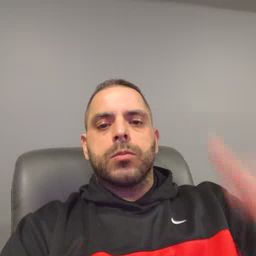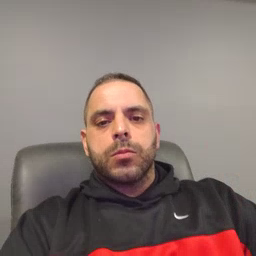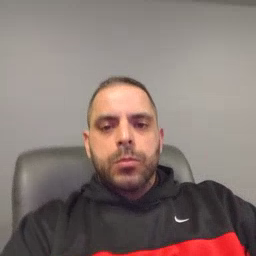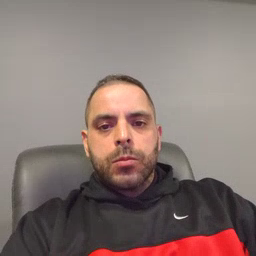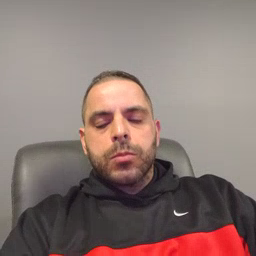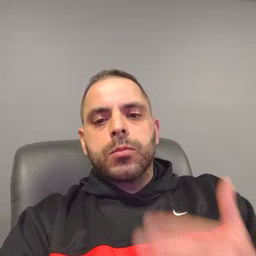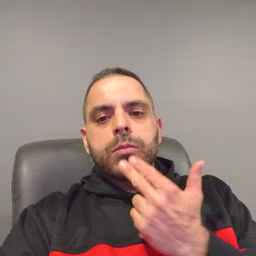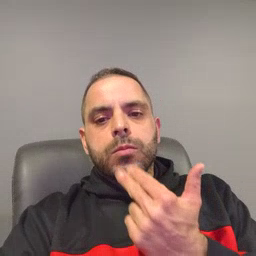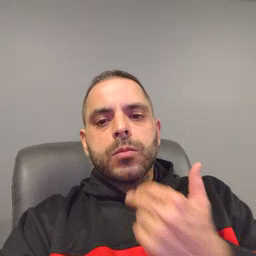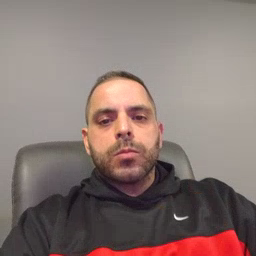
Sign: cute